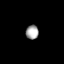
Tissue: lung
Cell type: Epithelial cells
Senescence score: 0.1584
Nuclear area (px): 176
Mean DAPI intensity: 165.903